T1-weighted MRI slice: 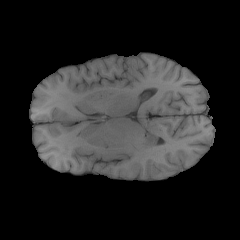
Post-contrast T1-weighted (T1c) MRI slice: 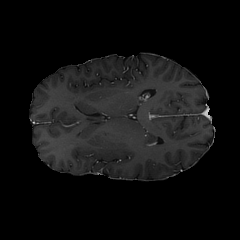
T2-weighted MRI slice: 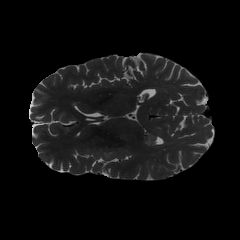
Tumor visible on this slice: yes